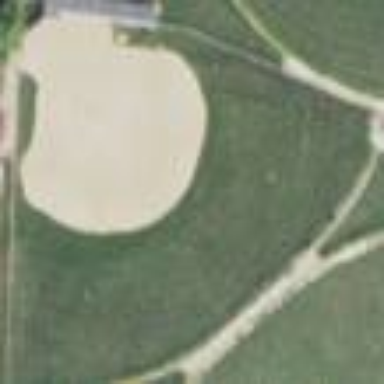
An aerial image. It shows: Baseball pitch for leisure and sports activities.